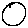
Label: circle